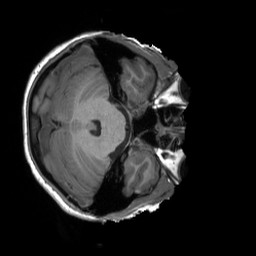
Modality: T1w
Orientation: axial
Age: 22
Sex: female
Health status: healthy
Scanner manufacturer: siemens
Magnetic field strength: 3 T
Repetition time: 2.3 s
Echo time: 0.00229 s